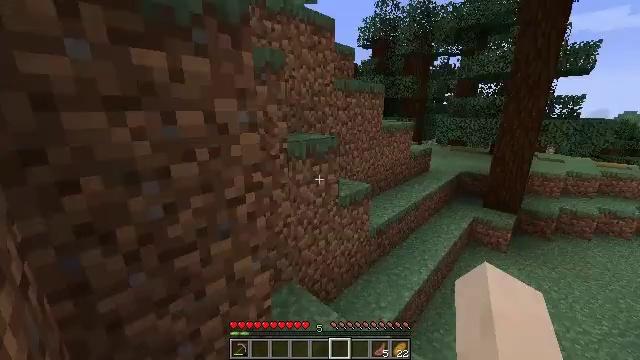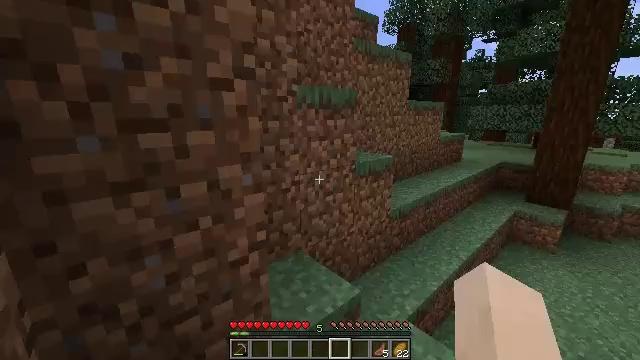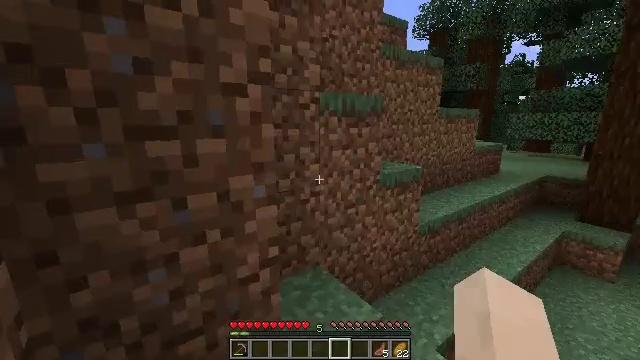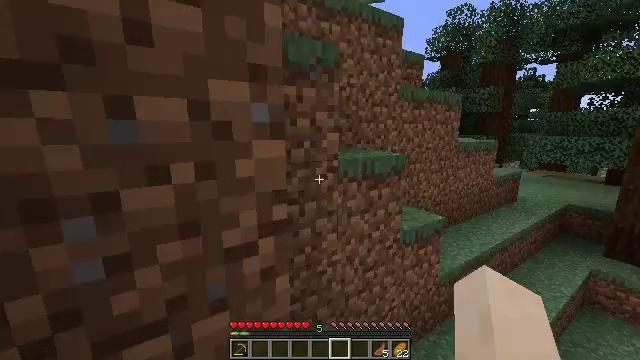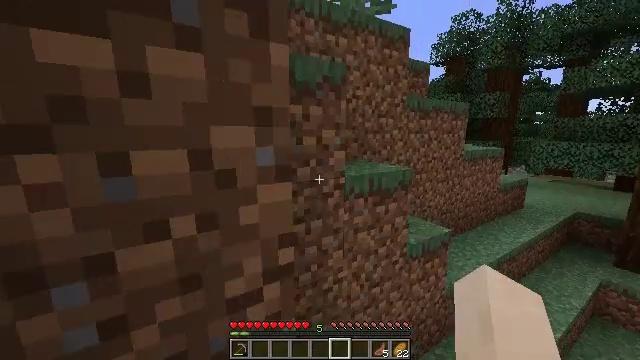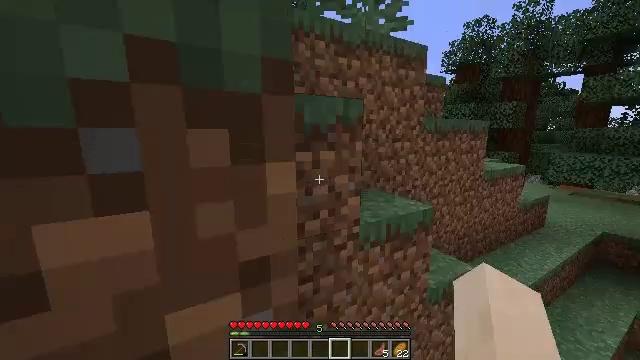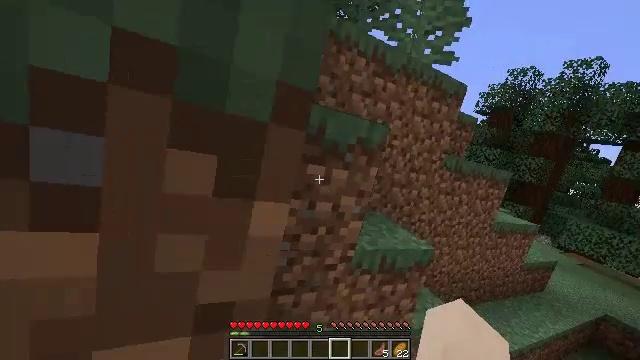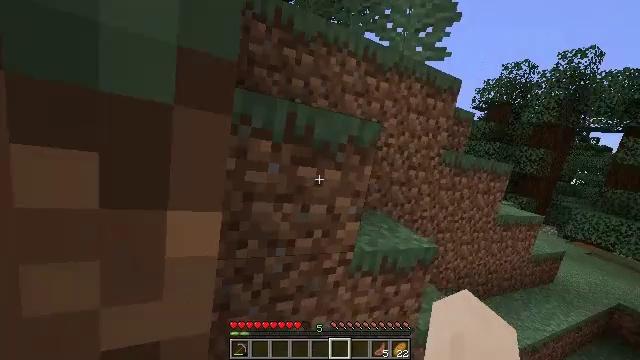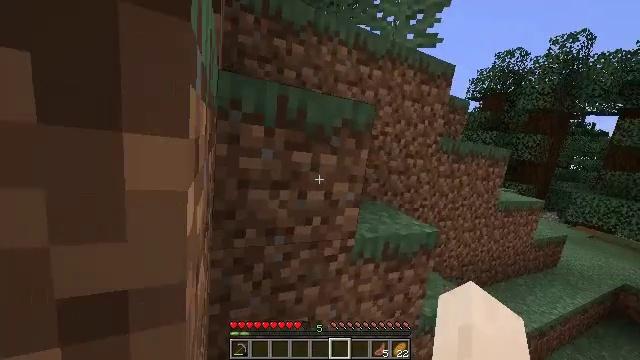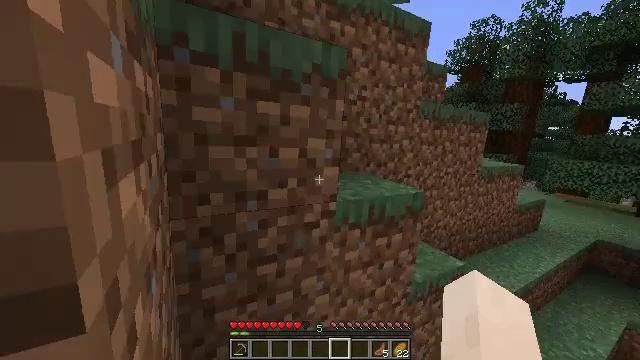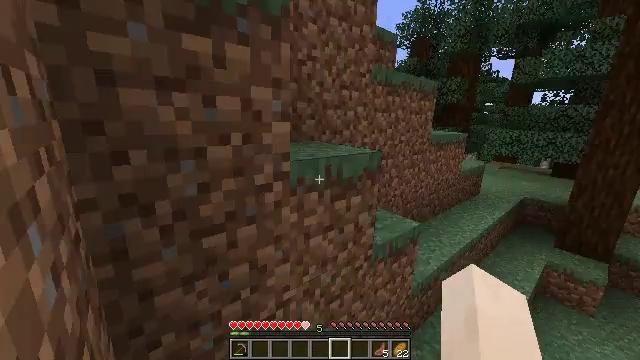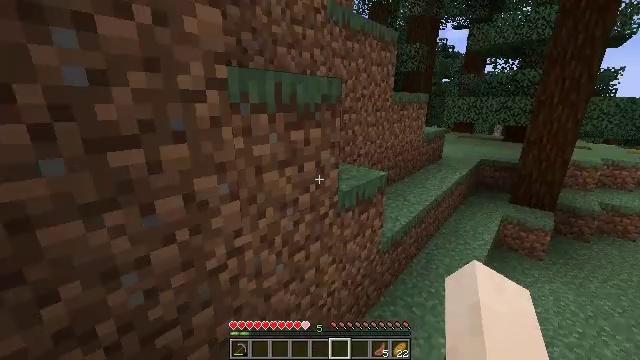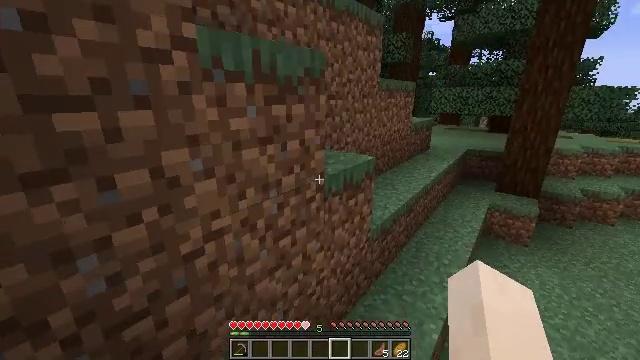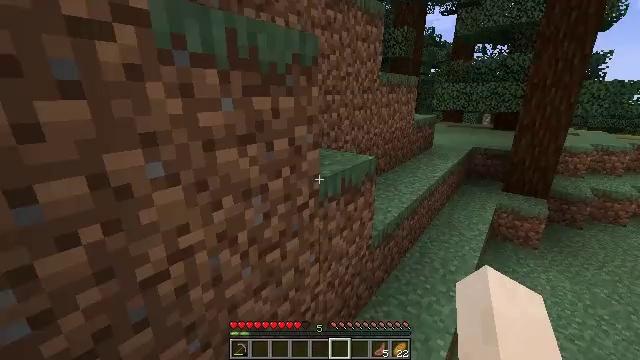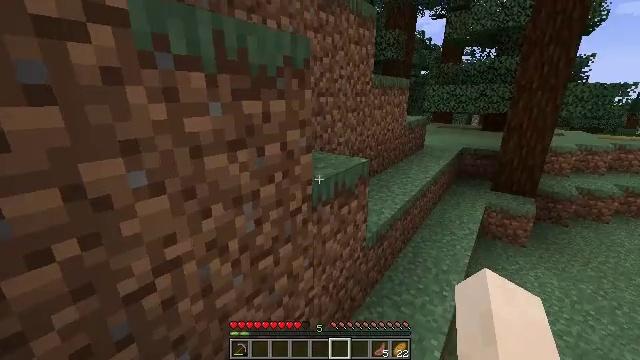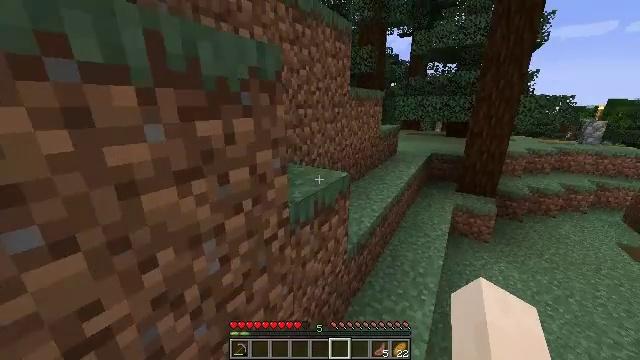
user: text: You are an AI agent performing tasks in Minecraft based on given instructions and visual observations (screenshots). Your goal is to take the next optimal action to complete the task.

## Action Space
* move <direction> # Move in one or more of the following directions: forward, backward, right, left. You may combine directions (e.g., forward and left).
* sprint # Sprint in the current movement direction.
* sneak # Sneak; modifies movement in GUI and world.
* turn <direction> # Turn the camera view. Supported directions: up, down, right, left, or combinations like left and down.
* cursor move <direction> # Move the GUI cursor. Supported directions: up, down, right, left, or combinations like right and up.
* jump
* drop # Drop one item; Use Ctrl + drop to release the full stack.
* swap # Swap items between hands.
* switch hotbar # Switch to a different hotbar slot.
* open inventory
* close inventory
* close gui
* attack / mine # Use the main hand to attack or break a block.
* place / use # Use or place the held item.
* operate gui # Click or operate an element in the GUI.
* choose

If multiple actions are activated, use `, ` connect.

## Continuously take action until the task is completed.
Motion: motion action
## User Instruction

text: Collect spruce leaves for landscaping.
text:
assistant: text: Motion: move forward and move left, sprint, turn left and up, jump
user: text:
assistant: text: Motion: move forward and move left, sprint, turn left and up, jump
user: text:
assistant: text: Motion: move forward and move left, sprint, turn left and up, jump
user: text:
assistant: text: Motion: move forward, sprint, turn left, jump
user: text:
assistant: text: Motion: move forward, sprint, turn left, jump
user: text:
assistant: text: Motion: move forward, sprint, turn left, jump
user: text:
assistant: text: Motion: move forward, sprint, turn left, jump
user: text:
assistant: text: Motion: move forward, sprint, jump
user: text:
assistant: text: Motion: move forward, sprint, turn right and down, jump
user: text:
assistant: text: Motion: move forward, sprint, turn right and down, jump
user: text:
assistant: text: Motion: move forward, sprint, turn right and down
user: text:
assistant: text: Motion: move forward, sprint, turn right
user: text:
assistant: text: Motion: move forward, sprint
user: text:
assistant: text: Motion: move forward, sprint, turn right
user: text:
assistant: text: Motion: move forward, sprint, turn right
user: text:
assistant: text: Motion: move forward, sprint, turn right
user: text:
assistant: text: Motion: move forward, sprint, turn right
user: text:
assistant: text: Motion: move forward, sprint, jump
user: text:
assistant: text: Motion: move forward, sprint, turn up, jump
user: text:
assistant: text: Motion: move forward, sprint, turn left and up, jump
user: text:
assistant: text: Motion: move forward, sprint, turn left and up, jump
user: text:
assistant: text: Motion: move forward and move left, sprint, jump
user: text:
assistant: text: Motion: move forward and move left, sprint, jump
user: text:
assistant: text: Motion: move forward and move left, sprint, turn left and up, jump
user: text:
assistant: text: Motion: move forward and move left, sprint, turn left and up, jump
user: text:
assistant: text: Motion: move forward and move left, sprint, turn left, jump
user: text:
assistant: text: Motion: move forward and move left, sprint, turn left, jump
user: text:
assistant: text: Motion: move forward and move left, sprint, turn left, jump
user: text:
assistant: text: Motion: move forward and move left, sprint, turn left, jump
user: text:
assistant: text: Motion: move forward and move left, sprint, turn left, jump